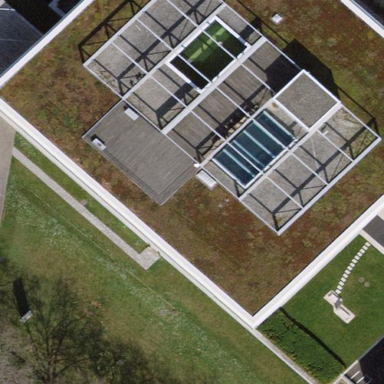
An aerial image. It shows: Office building.